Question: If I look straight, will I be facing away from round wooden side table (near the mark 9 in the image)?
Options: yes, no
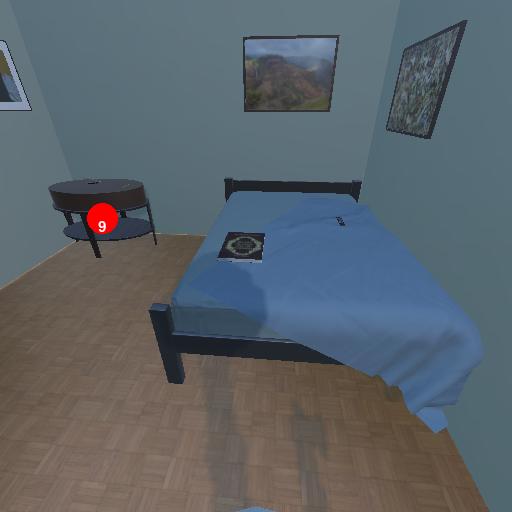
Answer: yes